高一 · 立体几何学
, $A B C D-A_{1} B_{1} C_{1} D_{1}$ 为正方体, 下面结论中正确的是 （把你认为正确的结论都填上）

(1) $A_{1} C_{1} \perp$ 平面 $B D_{1}$;

(2) $B D_{1} \perp$ 平面 $A C B_{1}$;

(3) $B D_{1}$ 与底面 $B C C_{1} B_{1}$ 所成角的正切值是 $\sqrt{2}$;

(4)过点 $\mathrm{A}_{1}$ 与异面直线 $\mathrm{AD}$ 与 $C B_{1}$ 成 $60^{\circ}$ 角的直线有 2 条.
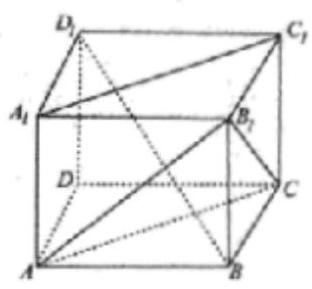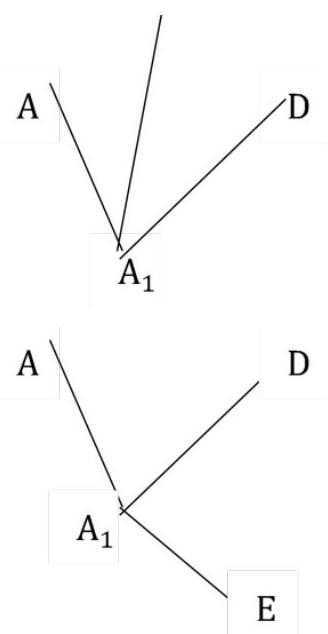
答案: )(2)(4)
解析: 【详解】

$\mathrm{A}_{1} \mathrm{C}_{1} \perp \mathrm{B}_{1} \mathrm{D}_{1}$, 因为 $B \mathrm{~B}_{1} \perp$ 面 $\mathrm{A}_{1} \mathrm{~B}_{1} \mathrm{C}_{1} \mathrm{D}_{1}$, 所以 $B \mathrm{~B}_{1} \perp \mathrm{A}_{1} \mathrm{C}_{1}$, 由此 $\mathrm{A}_{1} C_{1} \perp$ 平面 $B D_{1}$,故(1)对. 由三垂线定理可知, $\mathrm{BD}_{1} \perp A B_{1}, \mathrm{BD}_{1} \perp C B_{1}$, 所以 $B D_{1} \perp$ 面 $A B_{1} C$, 故(2)对.

由(1)(2)可知, $\angle \mathrm{C}_{1} \mathrm{BD}_{1}$ 为 $\mathrm{BD}_{1}$ 与面 $B C C_{1} B_{1}$ 的所成角, 所以 $\tan \angle \mathrm{C}_{1} \mathrm{BD}_{1}=\frac{\mathrm{C}_{1} \mathrm{D}_{1}}{\mathrm{BC}_{1}}=\frac{\sqrt{2}}{2}$,所以(3)错.

在正方体中 $C B_{1} \| \mathrm{A}_{1} \mathrm{D}$, 所以过 $\mathrm{A}_{1}$ 与异面直线 $C B_{1}$ 所成角为与直线 $\mathrm{A}_{1} \mathrm{D}$ 所成角. 将图形抽象出来如下图所示. 由于 $\angle \mathrm{AA}_{1} \mathrm{D}=\frac{\pi}{4}$, 所以如下图, 有上下两条直线分别直线 $\mathrm{A}_{1} \mathrm{D}, \mathrm{AD}$ 所成角为 $60^{\circ}$, 故与异面直线 $\mathrm{AD}$ 和 $C B_{1}$ 成 $60^{\circ}$, 所以(4)对.

【点睛】

本题考查线线垂直, 线面垂直, 判断定理和性质定理, 以及异面直线所成角,综合性很强, 题目偏难. 在使用线线垂直, 线面垂直的性质定理时, 三垂线定理学生要熟练掌握. 求解异面直线所成角的步骤: 先平移找到角, 再证明, 最后求解.